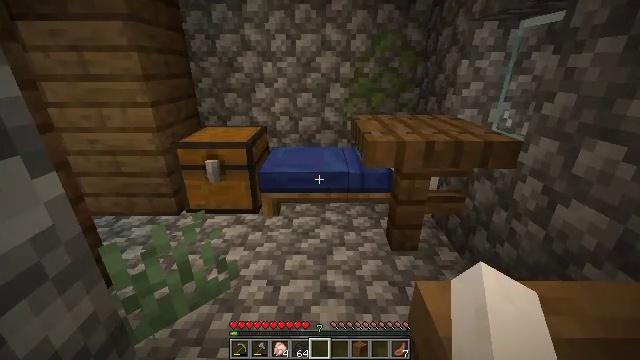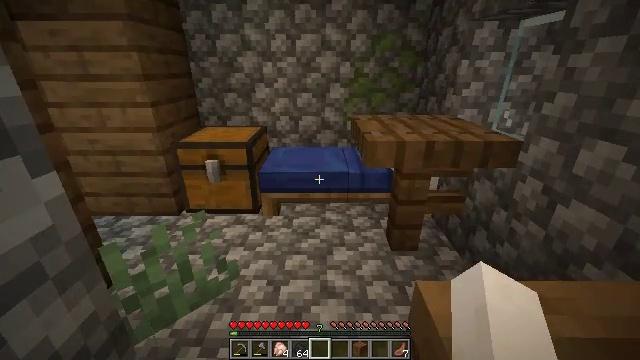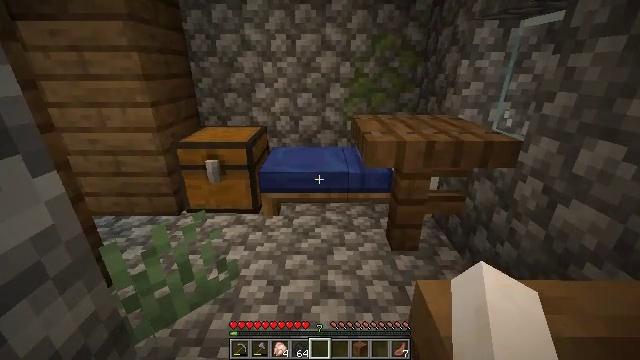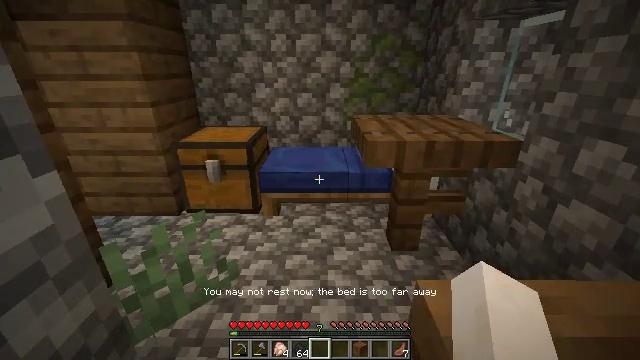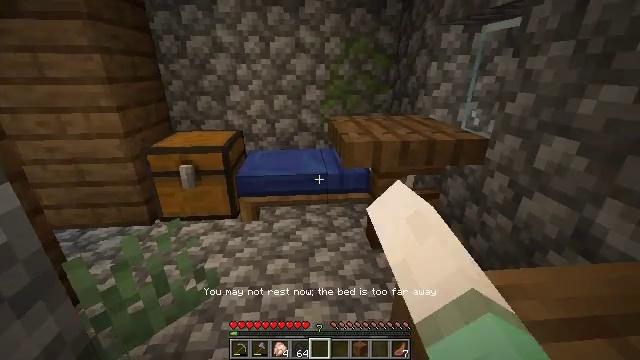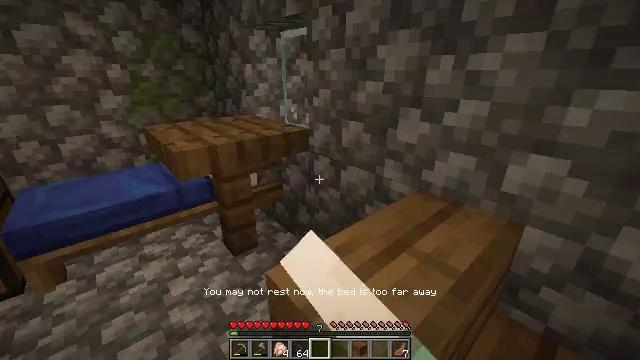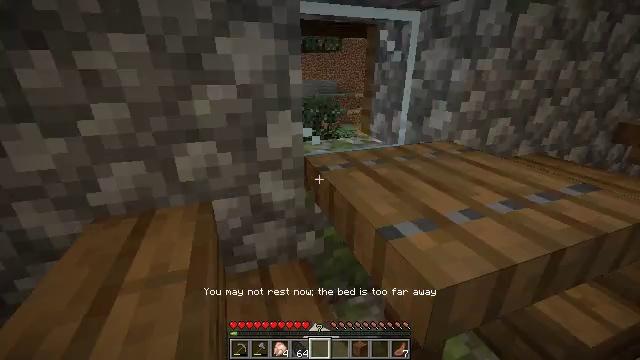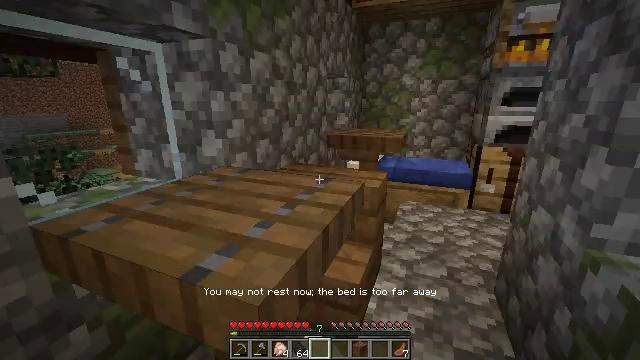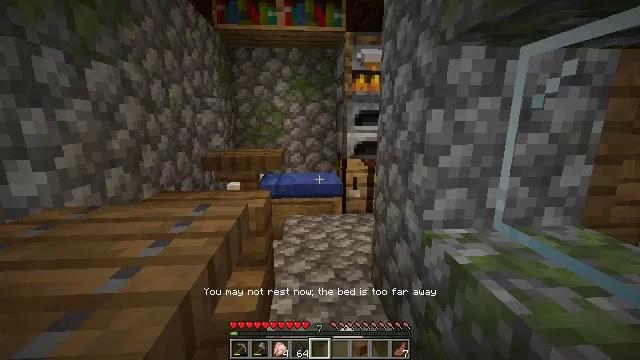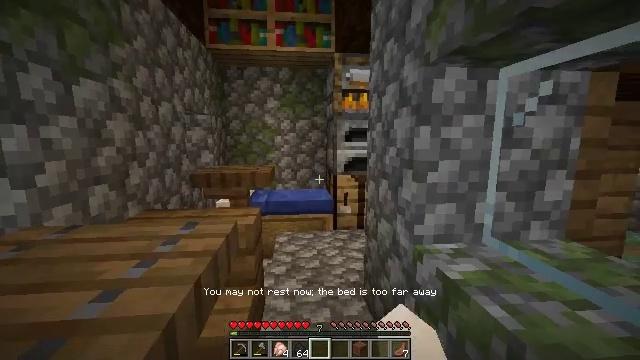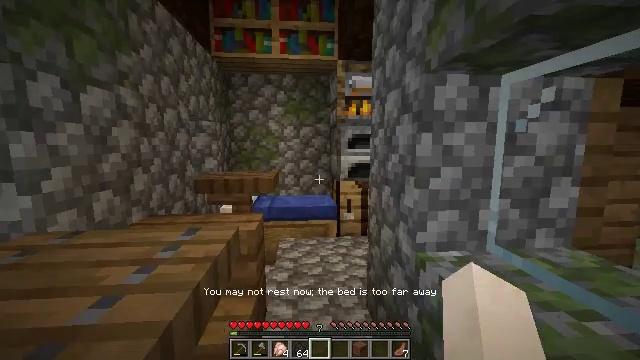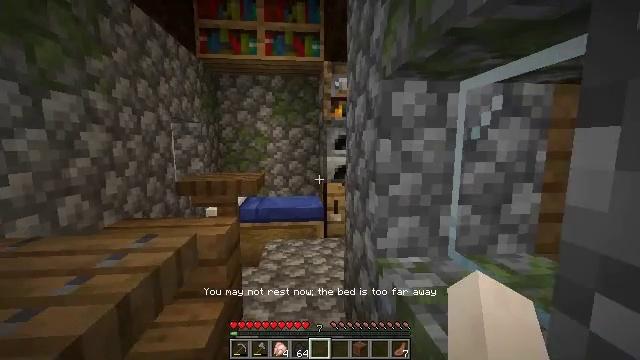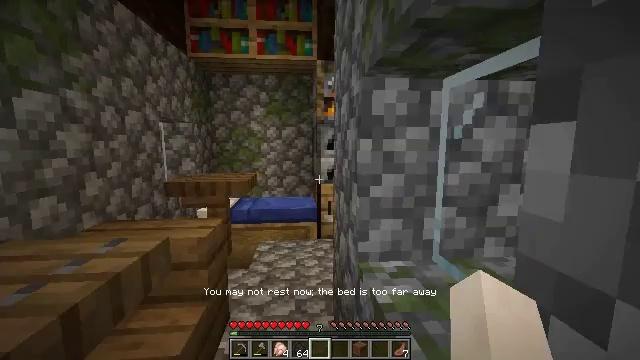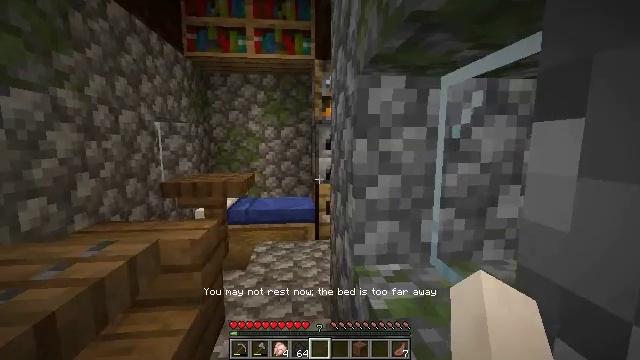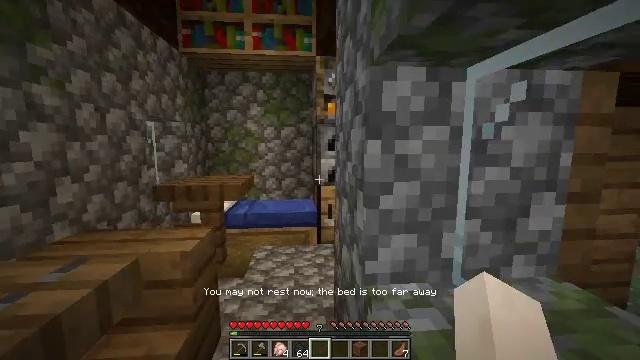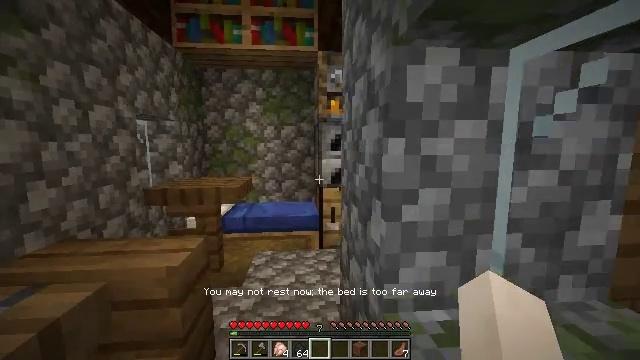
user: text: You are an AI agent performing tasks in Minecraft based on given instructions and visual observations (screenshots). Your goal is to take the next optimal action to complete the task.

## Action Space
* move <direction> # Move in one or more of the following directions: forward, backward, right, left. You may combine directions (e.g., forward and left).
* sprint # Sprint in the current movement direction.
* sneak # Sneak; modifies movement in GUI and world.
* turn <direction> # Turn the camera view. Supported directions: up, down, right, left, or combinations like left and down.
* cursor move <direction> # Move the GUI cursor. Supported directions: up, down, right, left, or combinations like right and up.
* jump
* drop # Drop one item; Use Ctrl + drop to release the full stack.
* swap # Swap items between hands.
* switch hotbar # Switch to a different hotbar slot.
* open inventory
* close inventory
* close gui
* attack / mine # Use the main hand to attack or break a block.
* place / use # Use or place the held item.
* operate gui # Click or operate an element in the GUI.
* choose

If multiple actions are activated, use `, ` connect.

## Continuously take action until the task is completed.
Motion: motion action
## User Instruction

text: Smelt a cooked porkchop.
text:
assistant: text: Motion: use / place
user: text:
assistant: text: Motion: no_op
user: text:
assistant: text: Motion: no_op
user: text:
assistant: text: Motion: turn right
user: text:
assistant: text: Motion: turn right
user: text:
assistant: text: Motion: turn right
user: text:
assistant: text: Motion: turn right and up
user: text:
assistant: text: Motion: turn right and up
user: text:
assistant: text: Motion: turn right and up
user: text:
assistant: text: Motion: move right, turn up
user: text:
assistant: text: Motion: move right
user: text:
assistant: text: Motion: move forward and move right
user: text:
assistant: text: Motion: move forward and move right
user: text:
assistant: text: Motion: move forward
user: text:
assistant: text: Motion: move forward
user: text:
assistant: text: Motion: move forward
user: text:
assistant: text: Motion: move forward, turn left
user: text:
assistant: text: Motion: move forward, turn left
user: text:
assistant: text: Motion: move forward, turn left
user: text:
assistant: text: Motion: move forward, turn left and up
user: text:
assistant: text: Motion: move forward, turn left
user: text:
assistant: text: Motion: move forward
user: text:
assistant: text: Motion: no_op
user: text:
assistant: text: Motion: no_op
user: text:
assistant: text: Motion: no_op
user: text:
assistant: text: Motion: no_op
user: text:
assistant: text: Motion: no_op
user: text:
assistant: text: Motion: no_op
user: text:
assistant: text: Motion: no_op
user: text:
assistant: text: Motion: no_op